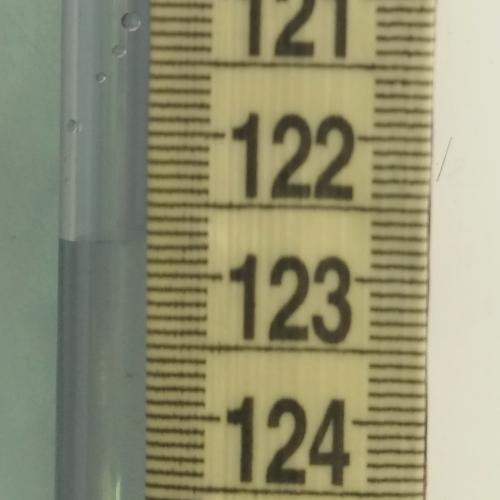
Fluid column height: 122.8 cm